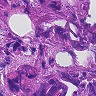
Metastatic tissue present: yes